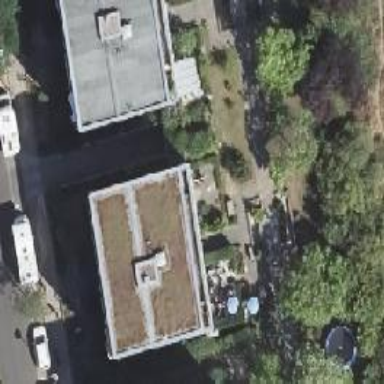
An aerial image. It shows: Building with apartments and flat roof.